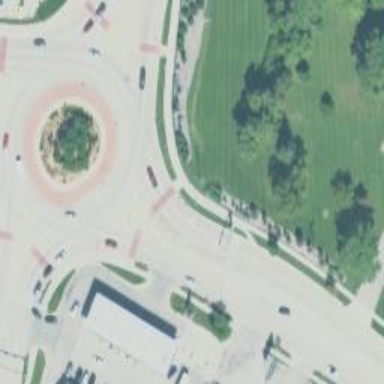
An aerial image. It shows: Roundabout at primary highway.